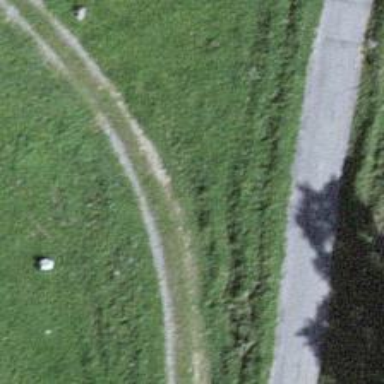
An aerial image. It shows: Track road with grade4 tracktype.